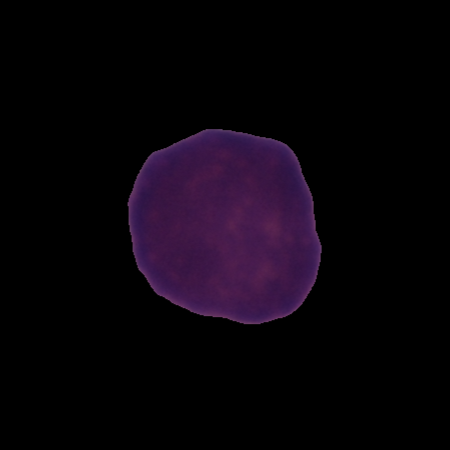
Label: healthy